Question: I am using InfoVis to generate a space tree visualization in one of my projects. Since this is an interactive web site, the Space Tree needs to be regenerated each and every time the user has changed preferences.
This requires the Space Tree to be completely cleared and re-draw a new tree on the same space. In addition, the charting area can be re sized as the page size varies. This requires re-draw of the Space Tree.
I came across several issues while trying to clear the previously drawn Space Tree before drawing the new one. I am using the following code segment to clear the previous drawing, but it's failing miserably.
'''
st.clearNodesInPath();
st.labels.clearLabels(true);
st.canvas.clear();
'''
If anyone can guide me how to resolve this that would be great as this is blocking my progress. Thanks in advance.

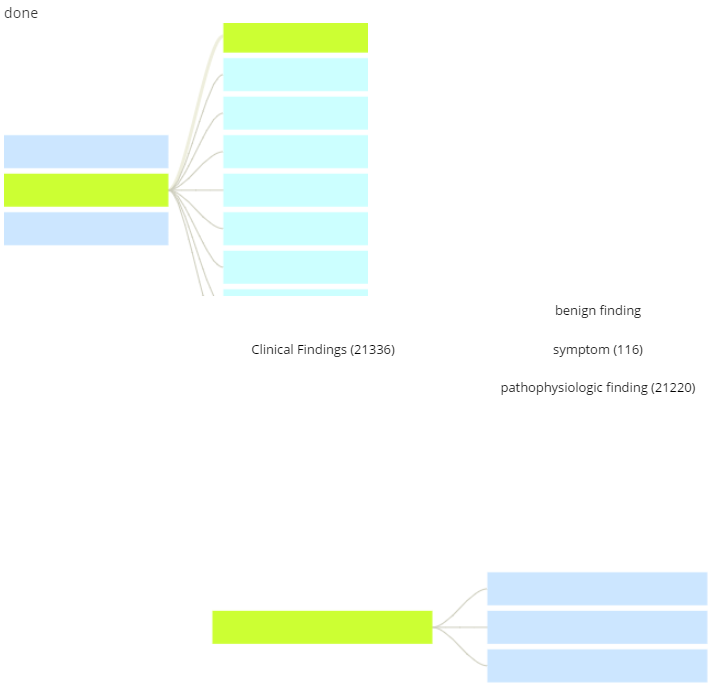
Answer: This was resolved in the following manner.
The InfoVis chart draws it's elements as HTML div elements inside the parent element. The problem was due to remainings of those generated div elements even after clearing up the data structures. Those were clearly shown in the previously attached images.
This was resolved in the following manner.
'''
var list = document.getElementById("idOfParentElement");
list.removeChild(list.childNodes[0]);
'''
The code fragment extracts the parent InfoVis element and clears up all of it's generated child elements. This will eventually clears the canvas object where the visualization will be drawn.
This resolved my issue. Hope this helps for anyone who is having the same issue.